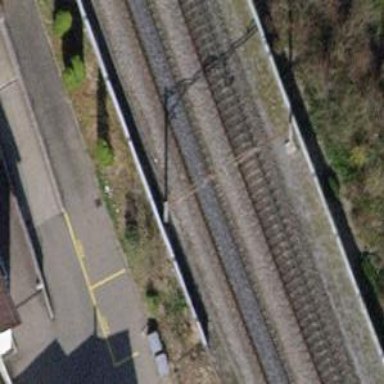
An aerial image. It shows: Railway track with contact line for electrification.